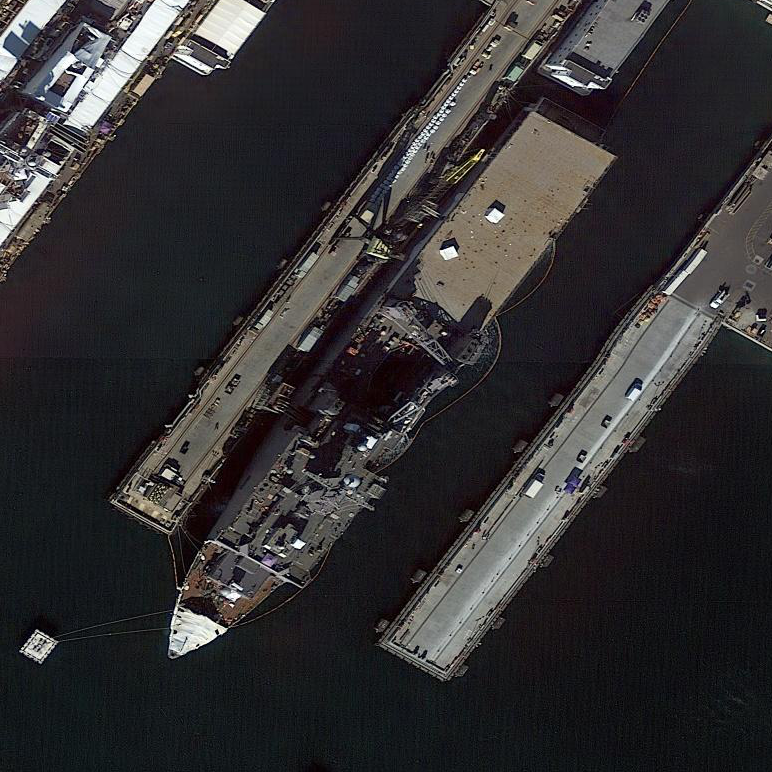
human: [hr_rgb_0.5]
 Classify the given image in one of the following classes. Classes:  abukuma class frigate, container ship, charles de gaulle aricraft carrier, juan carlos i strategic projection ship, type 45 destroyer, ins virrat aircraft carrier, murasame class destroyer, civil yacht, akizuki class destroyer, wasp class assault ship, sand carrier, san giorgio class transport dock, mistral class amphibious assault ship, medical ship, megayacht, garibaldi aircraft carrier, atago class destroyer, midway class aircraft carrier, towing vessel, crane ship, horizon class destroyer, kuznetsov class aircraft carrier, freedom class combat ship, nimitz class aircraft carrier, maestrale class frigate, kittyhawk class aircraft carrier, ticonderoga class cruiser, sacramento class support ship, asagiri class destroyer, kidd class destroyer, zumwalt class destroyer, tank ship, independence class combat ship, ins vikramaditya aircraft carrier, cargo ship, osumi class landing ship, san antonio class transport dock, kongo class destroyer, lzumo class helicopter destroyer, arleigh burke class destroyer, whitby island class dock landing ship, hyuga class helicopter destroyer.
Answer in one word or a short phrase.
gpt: Whitby Island class dock landing ship